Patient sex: M
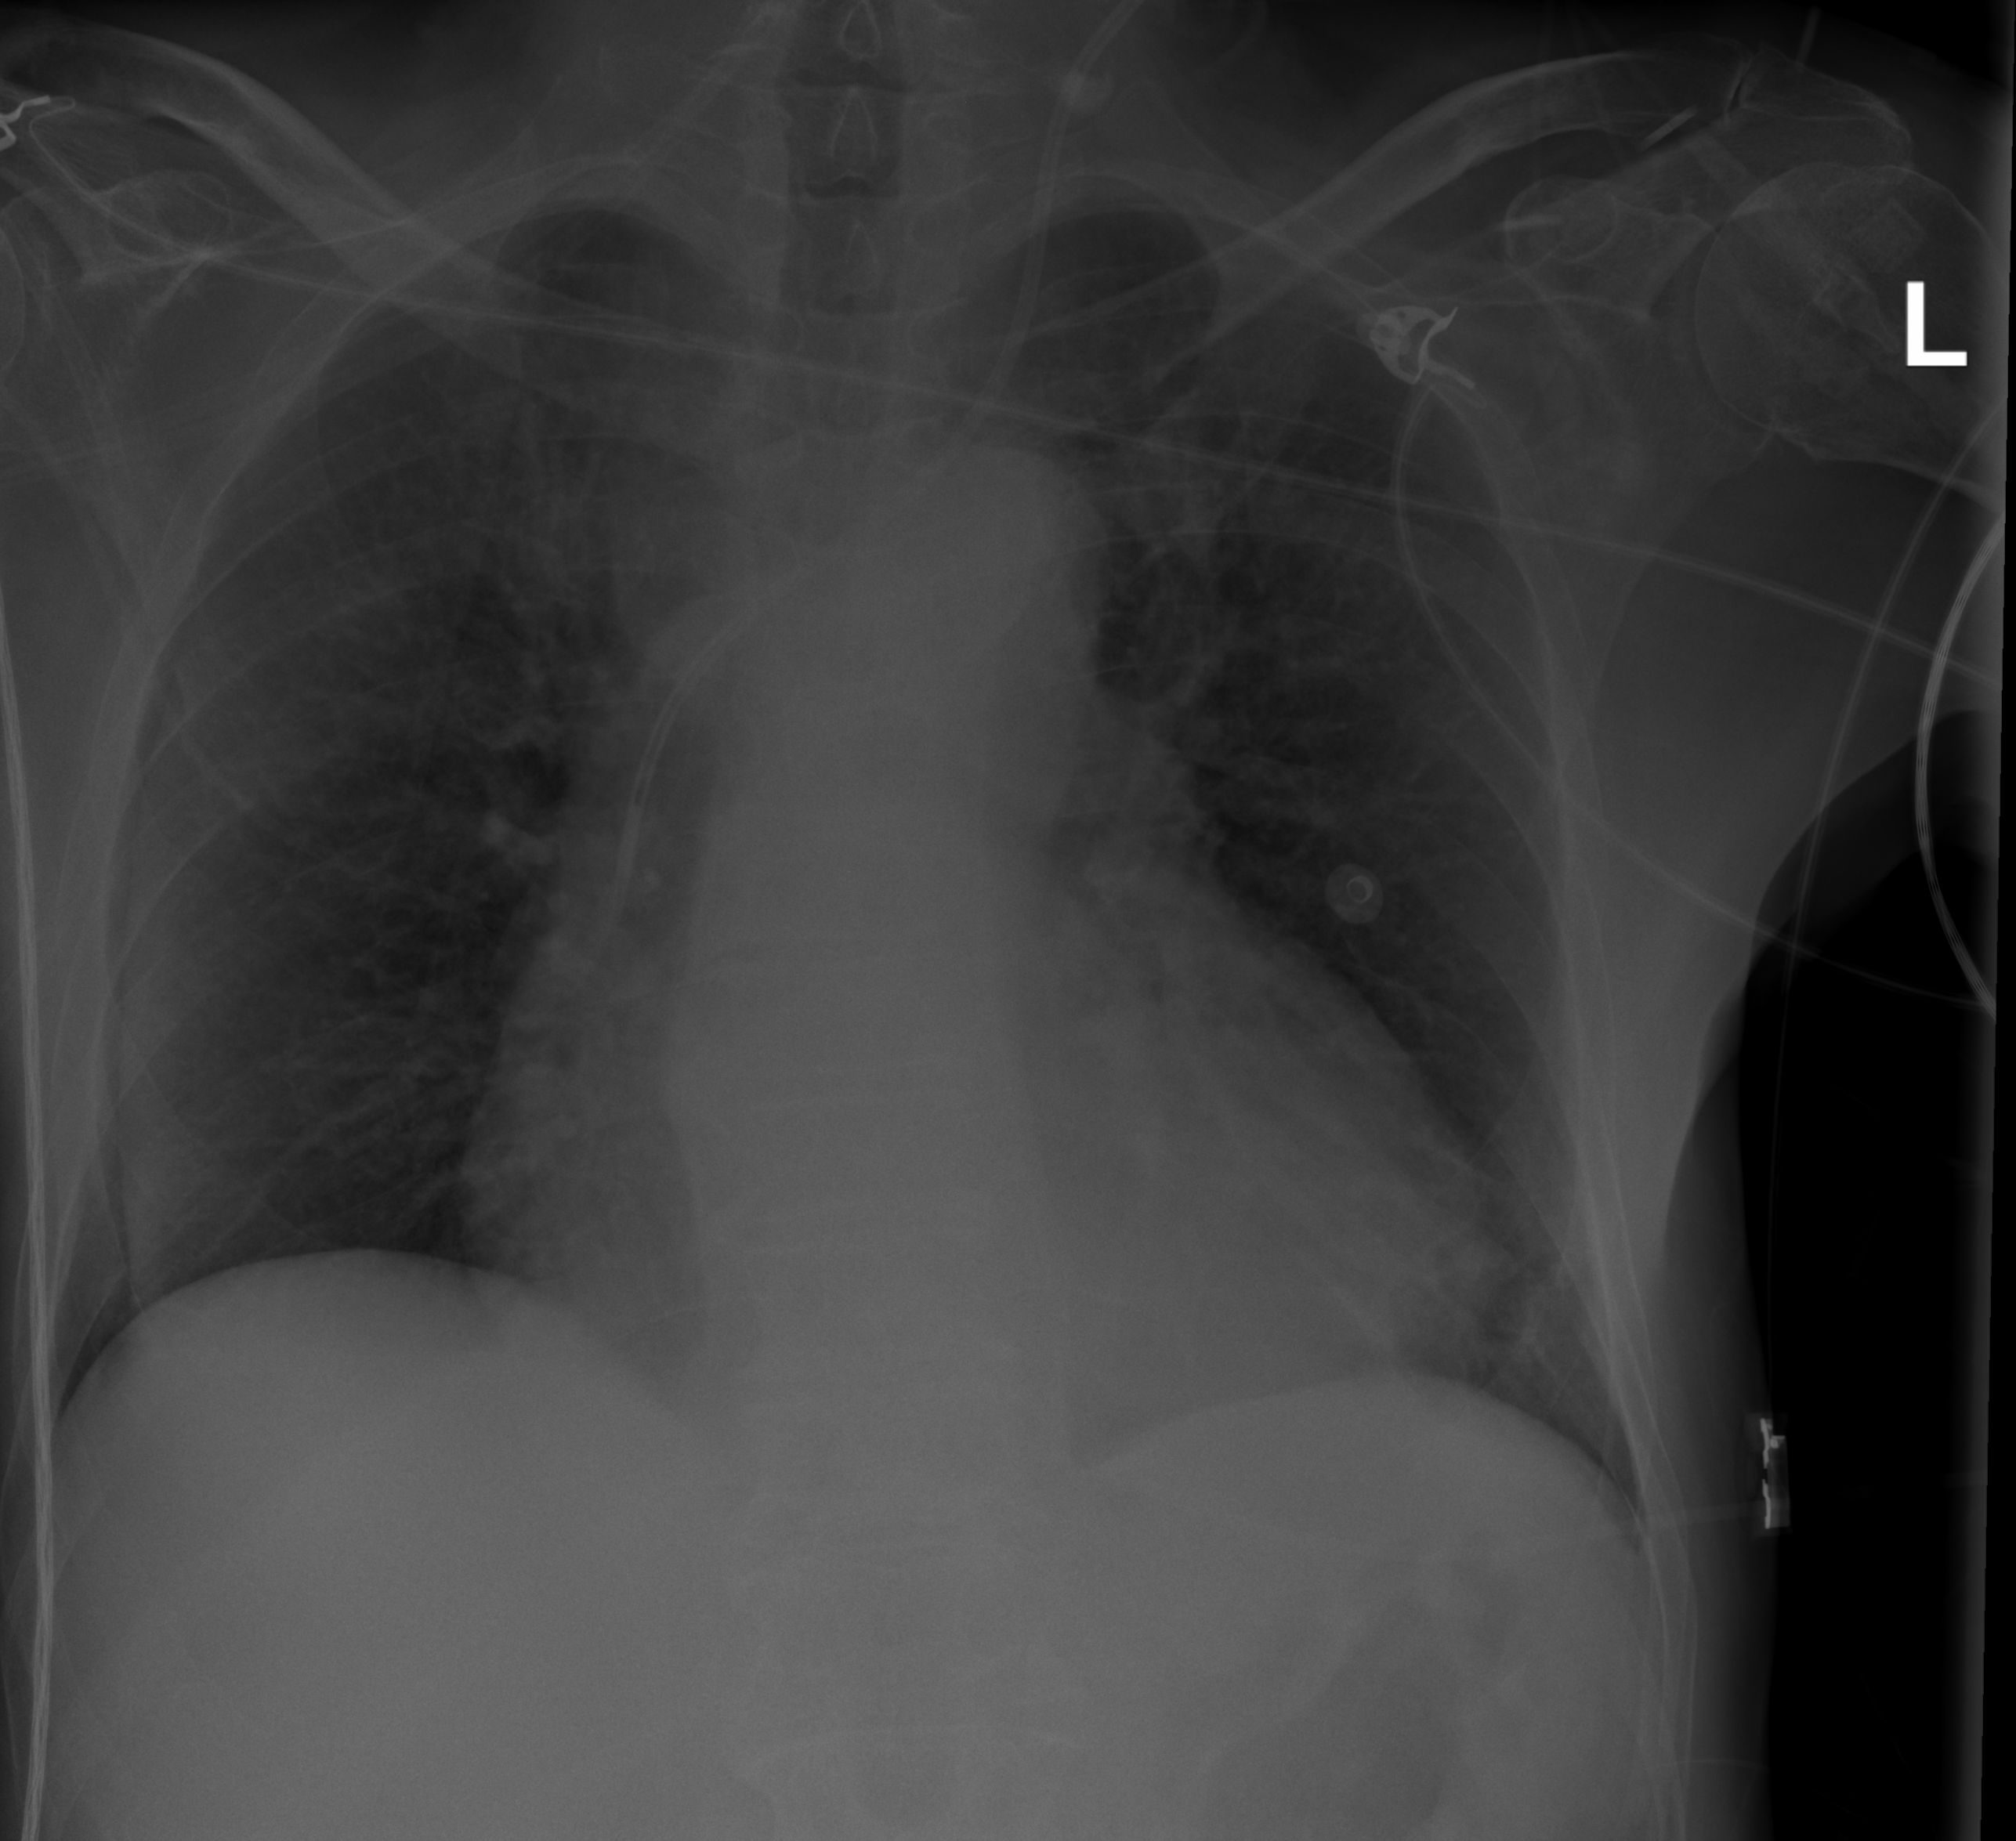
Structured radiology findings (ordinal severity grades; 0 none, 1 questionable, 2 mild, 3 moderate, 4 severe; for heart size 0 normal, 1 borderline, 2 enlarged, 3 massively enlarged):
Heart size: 2
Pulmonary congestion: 1
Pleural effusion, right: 0
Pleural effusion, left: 0
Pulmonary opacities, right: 0
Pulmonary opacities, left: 0
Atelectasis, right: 0
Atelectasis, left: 0